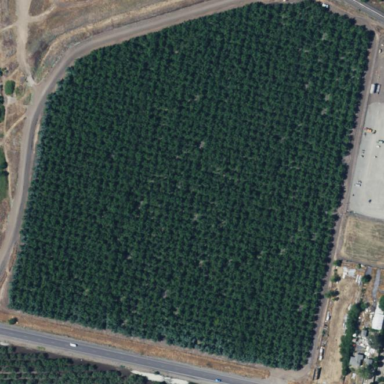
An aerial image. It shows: Orchard.